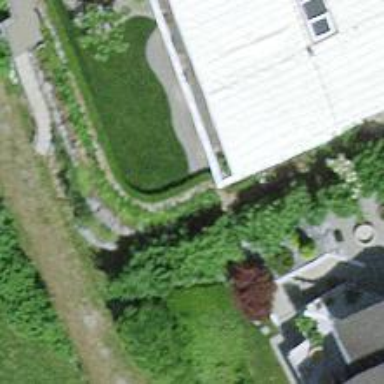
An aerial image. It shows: Hedge acting as barrier.